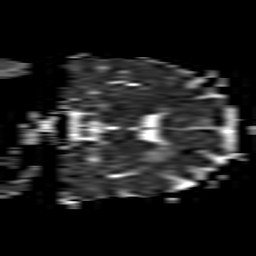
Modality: ADC
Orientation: coronal
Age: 41
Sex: female
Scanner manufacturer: philips
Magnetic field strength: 1.5 T
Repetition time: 3.392 s
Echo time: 0.06899 s